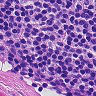
Metastatic tissue present: no